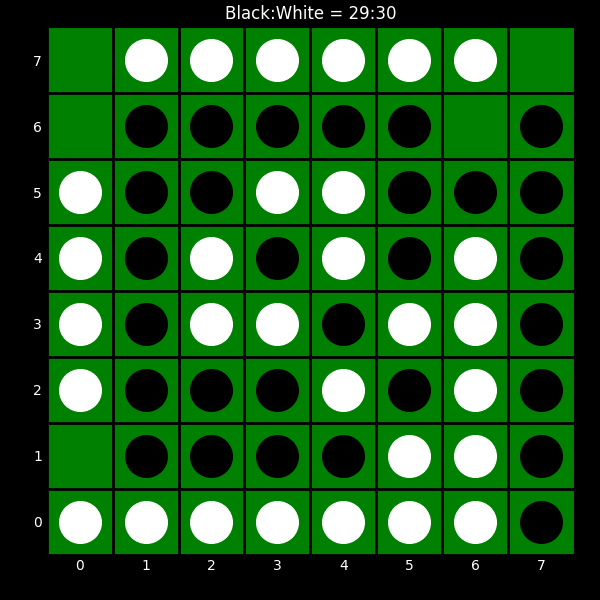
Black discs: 29
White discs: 30